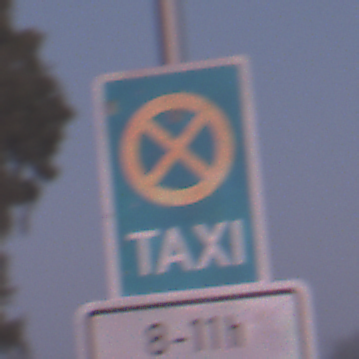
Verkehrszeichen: Taxenstand
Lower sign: ZeitangabenOhneBeschraenkungAufWochentage2
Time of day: SunriseSunset
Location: Outdoor (Nature)
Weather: Clear
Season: NotSpecified
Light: Natural